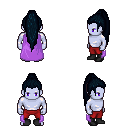
a pixel art fantasy rpg character, male body template, dark elf, purple skin, lavender cape, red pants, raven extra-long topknot hairstyle, black shoes, four views (front, back, left, right), 2x2 character sprite sheet, small pixel art, hard edges, no anti-aliasing